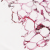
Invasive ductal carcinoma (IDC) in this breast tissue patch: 0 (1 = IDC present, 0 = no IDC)